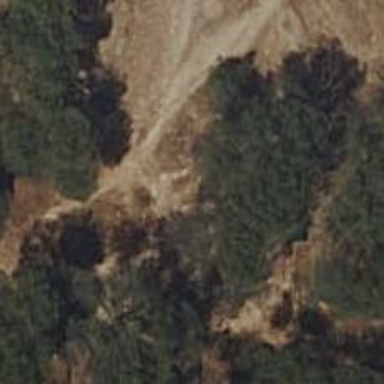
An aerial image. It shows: Sandy path.